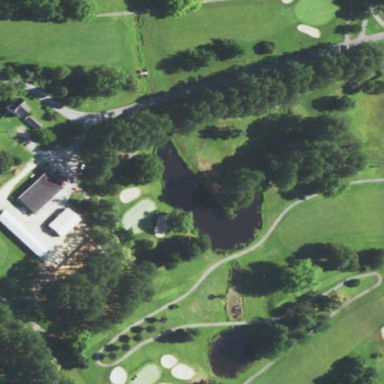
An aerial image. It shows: Picturesque scene of golf course with lateral water hazard.